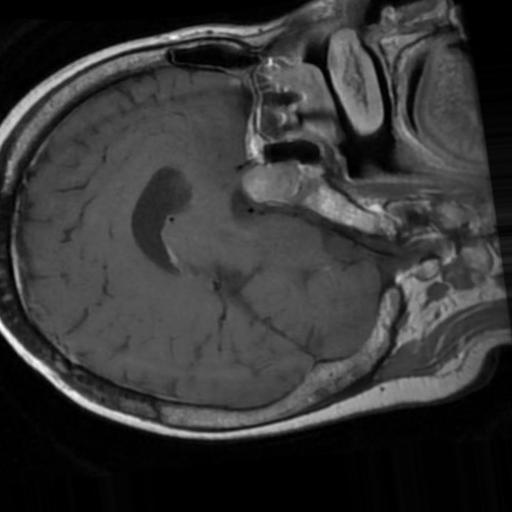
Label: brain_tumor